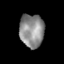
Tissue: skin
Cell type: Epithelial cells
Senescence score: 0.2626
Nuclear area (px): 794
Mean DAPI intensity: 140.681